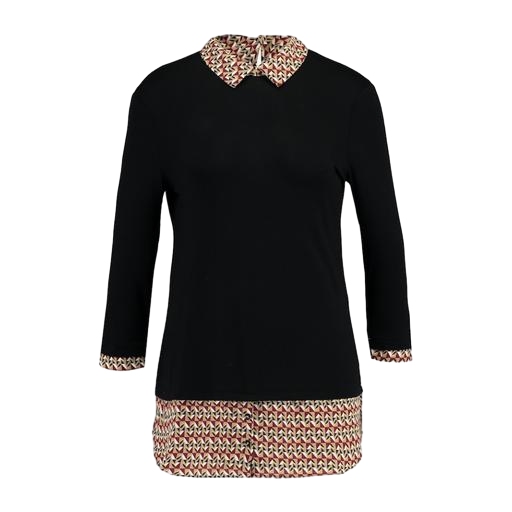
black 3/4 sleeve printed twinset, black plus 3/4 sleeve printed twinset, black plus 3/4-sleeve printed twinset, white background